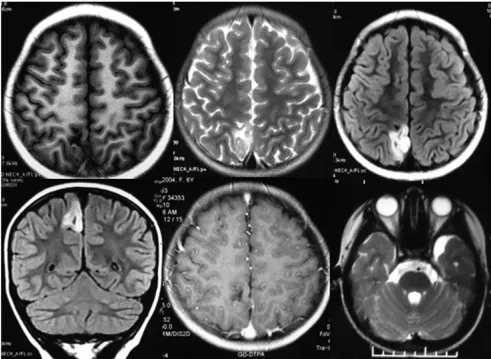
(A) Preoperative T1-weighted image (WI) showed a low signal, while fluid-attenuated inversion recovery (FLAIR) scanning showed a high signal and enhanced scanning revealed no signals. An arachnoid cyst was visible in the left temporal region.
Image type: radiology (mri)